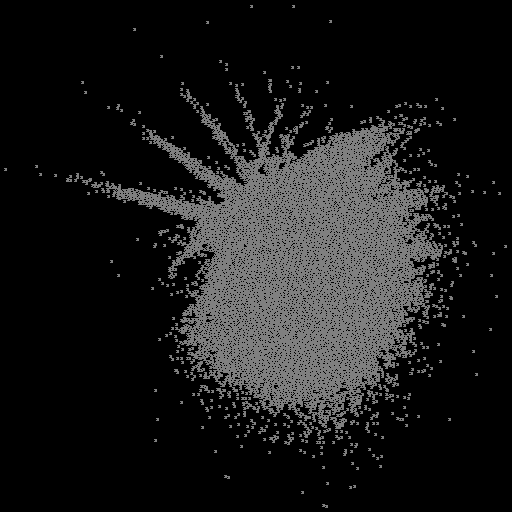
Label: supernova